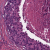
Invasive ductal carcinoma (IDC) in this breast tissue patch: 0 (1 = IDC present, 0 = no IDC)